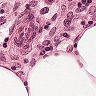
Metastatic tissue present: no